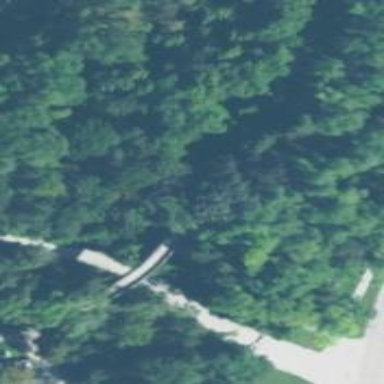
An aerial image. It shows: Cantilever footway bridge.